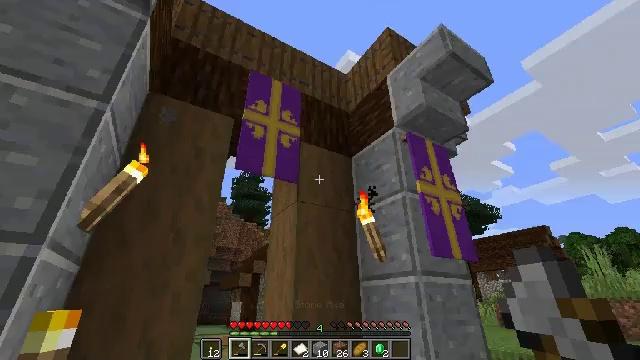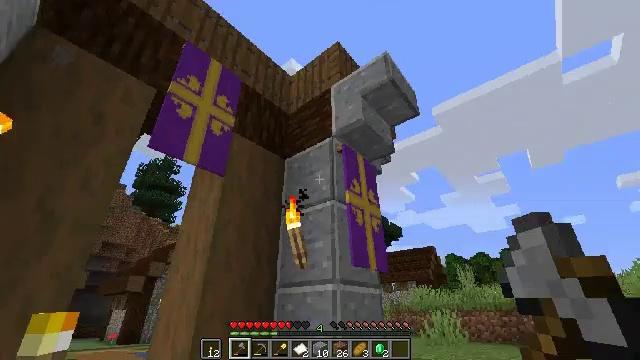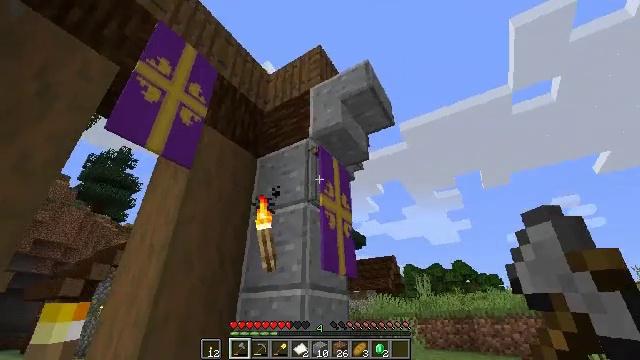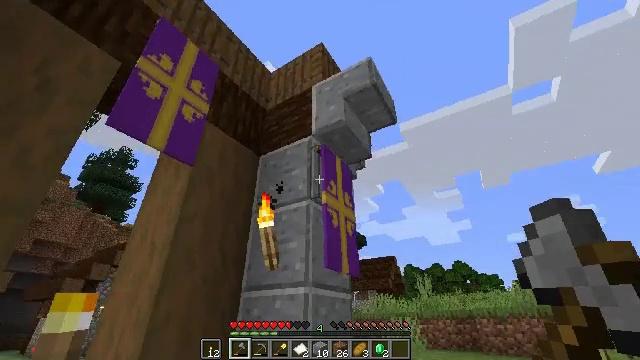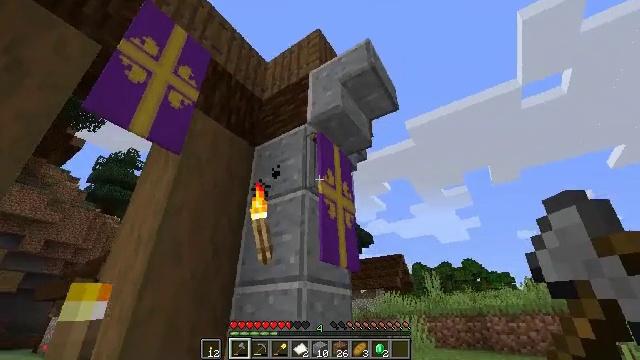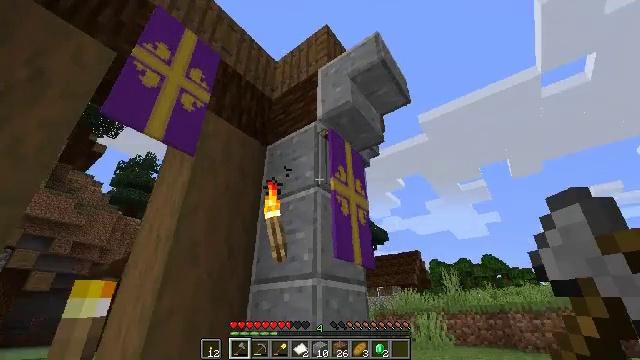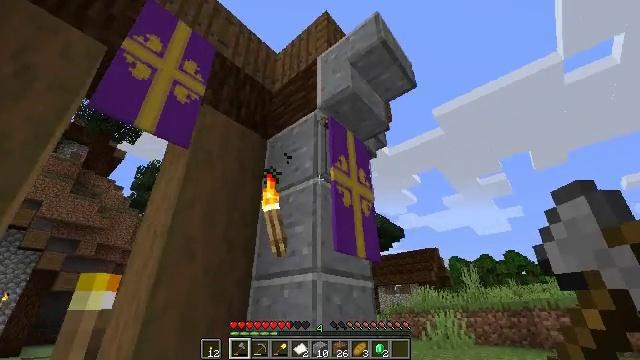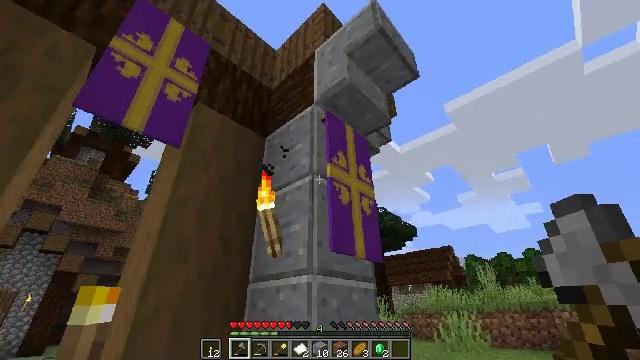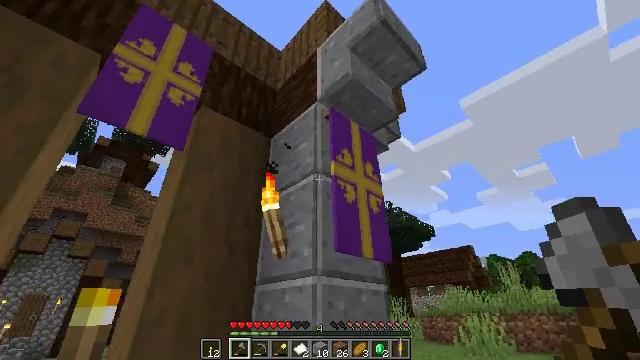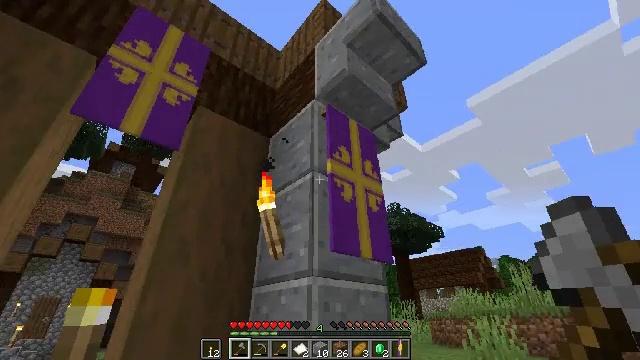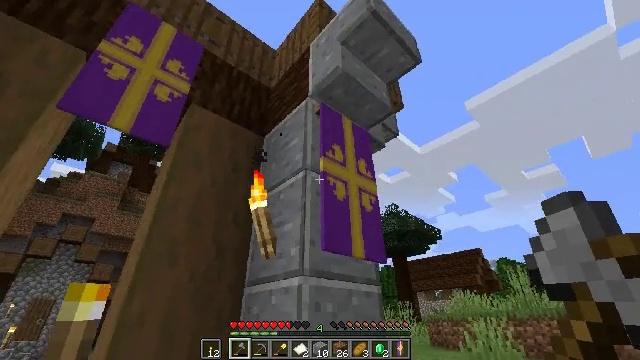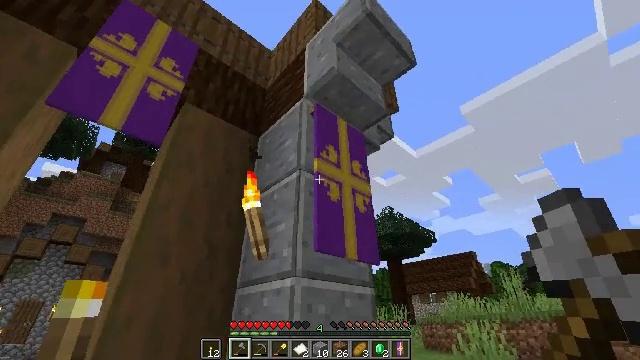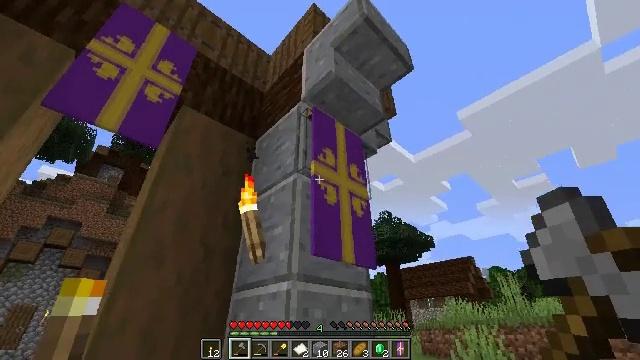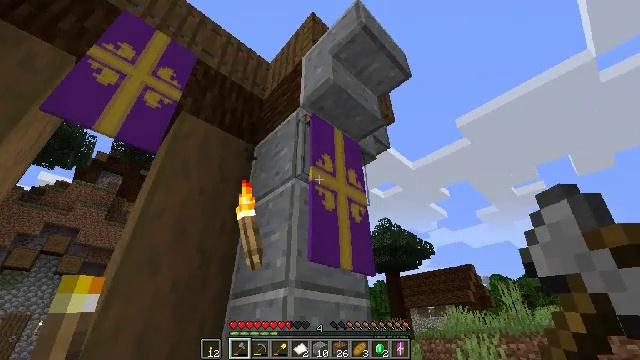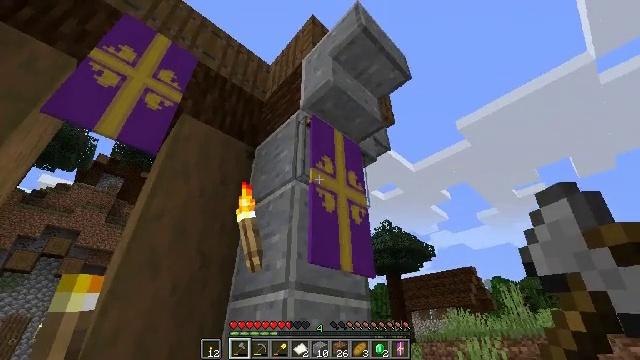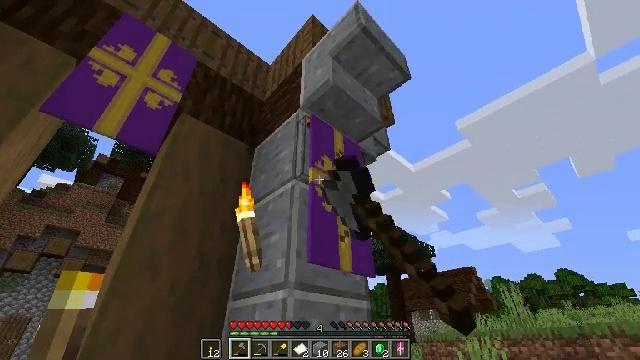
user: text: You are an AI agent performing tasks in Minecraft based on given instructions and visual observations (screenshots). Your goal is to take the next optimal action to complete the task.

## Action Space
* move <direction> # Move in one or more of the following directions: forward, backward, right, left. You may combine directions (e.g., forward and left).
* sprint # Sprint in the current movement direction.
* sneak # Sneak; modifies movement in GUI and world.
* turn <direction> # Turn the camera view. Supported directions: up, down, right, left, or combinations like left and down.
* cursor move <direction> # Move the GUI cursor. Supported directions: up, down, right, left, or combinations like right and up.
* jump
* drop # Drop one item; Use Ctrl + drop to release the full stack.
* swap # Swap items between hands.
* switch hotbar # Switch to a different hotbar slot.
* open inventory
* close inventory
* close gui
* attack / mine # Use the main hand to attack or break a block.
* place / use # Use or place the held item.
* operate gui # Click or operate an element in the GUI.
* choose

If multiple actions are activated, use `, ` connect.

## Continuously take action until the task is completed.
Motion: motion action
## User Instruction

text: Mine the purple wall banner from the wall.
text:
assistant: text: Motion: turn right and up
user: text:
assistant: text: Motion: turn right and up
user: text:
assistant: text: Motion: move forward and move right
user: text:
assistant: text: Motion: move forward and move right, turn left
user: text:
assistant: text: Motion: move forward and move right, turn left
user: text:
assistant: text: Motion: move forward and move right, turn left
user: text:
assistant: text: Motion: move forward and move right, turn left
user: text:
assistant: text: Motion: turn left
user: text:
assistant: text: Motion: turn left
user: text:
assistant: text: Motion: no_op
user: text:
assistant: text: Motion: turn right
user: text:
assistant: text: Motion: no_op
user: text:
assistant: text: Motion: turn up
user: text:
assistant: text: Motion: attack / mine
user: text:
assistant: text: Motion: attack / mine
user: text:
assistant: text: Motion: attack / mine
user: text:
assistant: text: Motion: attack / mine
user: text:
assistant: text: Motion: turn up, attack / mine
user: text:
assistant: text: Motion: turn up, attack / mine
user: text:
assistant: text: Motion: attack / mine
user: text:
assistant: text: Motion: attack / mine
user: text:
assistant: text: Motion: attack / mine
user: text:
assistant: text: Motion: attack / mine
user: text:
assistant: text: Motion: attack / mine
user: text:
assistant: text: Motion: attack / mine
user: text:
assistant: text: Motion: no_op
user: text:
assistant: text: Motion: no_op